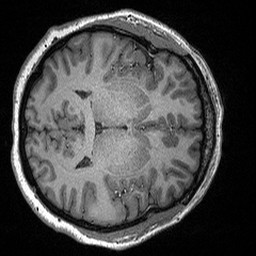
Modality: T1w
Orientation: axial
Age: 42
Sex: female
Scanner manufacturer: siemens
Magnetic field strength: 3 T
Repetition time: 2.3 s
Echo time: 0.00298 s